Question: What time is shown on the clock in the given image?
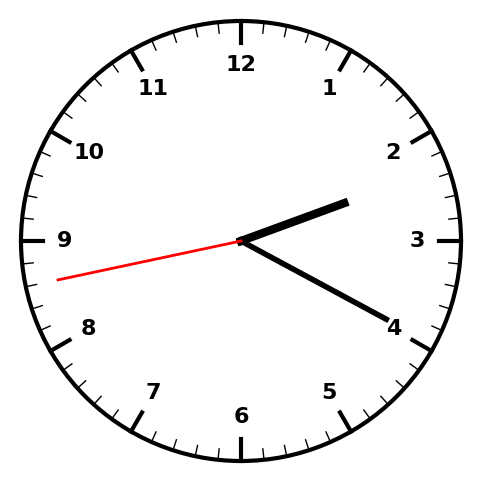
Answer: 02:19:43